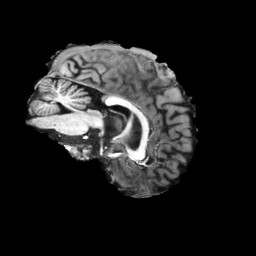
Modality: T1w
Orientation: sagittal
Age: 31
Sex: male
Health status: ill